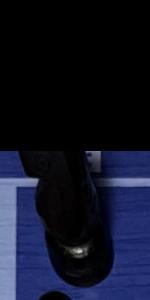
Label: Knight_Black